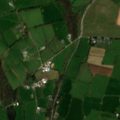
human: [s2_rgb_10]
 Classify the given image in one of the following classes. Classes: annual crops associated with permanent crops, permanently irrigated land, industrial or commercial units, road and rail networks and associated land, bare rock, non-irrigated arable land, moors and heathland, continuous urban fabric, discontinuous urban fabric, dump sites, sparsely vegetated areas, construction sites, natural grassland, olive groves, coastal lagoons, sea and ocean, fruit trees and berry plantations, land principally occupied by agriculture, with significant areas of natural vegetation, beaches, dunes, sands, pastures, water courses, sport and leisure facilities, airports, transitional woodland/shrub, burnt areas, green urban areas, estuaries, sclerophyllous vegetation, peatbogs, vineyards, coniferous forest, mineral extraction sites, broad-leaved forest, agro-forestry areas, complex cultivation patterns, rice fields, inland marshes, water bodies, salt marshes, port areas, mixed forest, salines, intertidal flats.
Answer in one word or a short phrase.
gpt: pastures